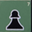
Piece: bP